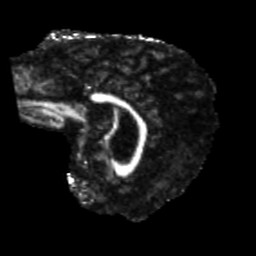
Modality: FA
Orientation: sagittal
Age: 62
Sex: male
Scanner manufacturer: siemens
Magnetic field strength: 3 T
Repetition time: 5.25 s
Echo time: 0.08 s